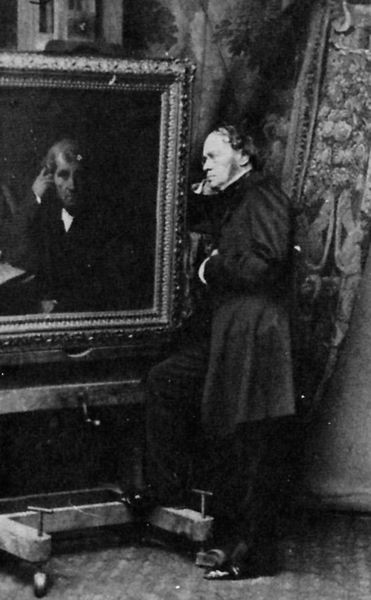
Titel: Fromental Halévy
Künstler: R. J. Bingham
Standort: Paris
Institution: Bibliothèque Nationale.
Schlagwörter: dunkel, gemälde, hand, kopf, mann, schatten, weiß, frisur, geste, grau, haar, hell, licht, nase, paris, profil, raum, schwarz, stirn, zimmer, blick, muster, ornament, rock, teppich, alt, anzug, bart, hose, jacke, wand, arm, augen, falten, gesicht, kragen, mensch, rahmen, sehen, stehen, trauer, bild, bildnis, goldrahmen, herr, portrait, porträt, spiegel, vorhang, boden, gold, haare, interieur, mantel, pose, stoff, scheitel, räder, bilderrahmen, fußboden, schuhe, spiegelbild, frack, tapete, wandteppich, atelier, maler, staffelei, hausmantel, menzel, gestell, allein, nachdenklich, zeigen, denkend, gehrock, jacket, betrachter, foto, fotografie, photographie, schwarz-weiß, künstler, brille, selbstbildnis, backenbart, denker, koteletten, posieren, schuh, brokat, halbglatze, betrachten, photo, schläfe, selbstportrait, rollen, scwarz, ständer, museum, lackschuhe, london, graustufen, schrauben, kratzen, bild in bild, spieglung, räumlichkeit, gemäde, zweifel, kurbel, spigelbild, selbsportrait, stellage, ataffelei, dorian grey, feststeller, kabinettphoto, koteletten frisur, 19.jahrhundert, gehlerter, schwarz-weiß-fotografie, andersen, h. c. andersen, menzelo